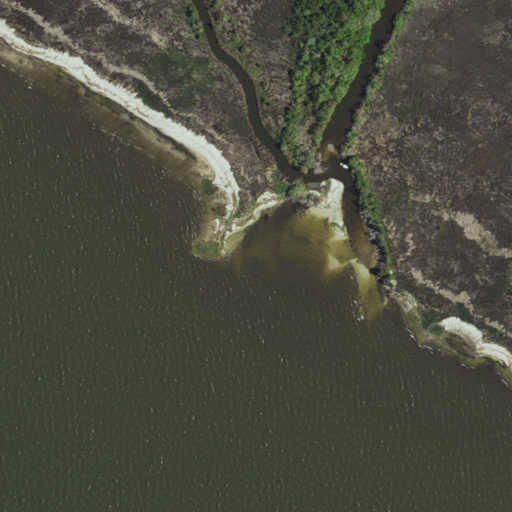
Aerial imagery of cape in North Carolina named Deep Wear Point containing open water, herbaceous wetlands, and woody wetlands